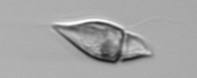
Label: Amphidinium